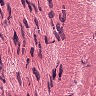
Metastatic tissue present: no